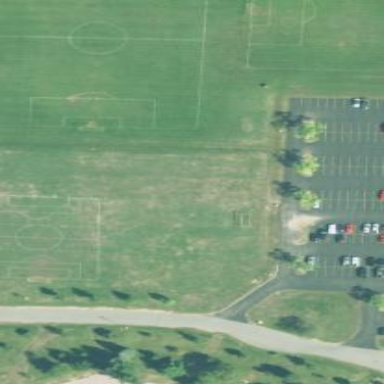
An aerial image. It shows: Soccer pitch for leisureland activities.